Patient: sex M, age 36
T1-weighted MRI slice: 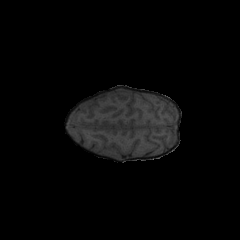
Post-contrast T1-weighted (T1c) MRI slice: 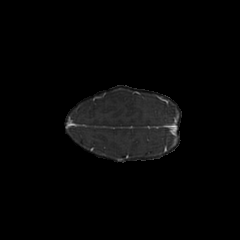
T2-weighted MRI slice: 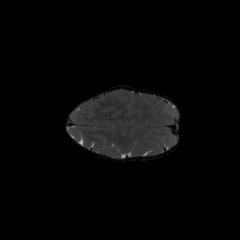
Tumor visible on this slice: no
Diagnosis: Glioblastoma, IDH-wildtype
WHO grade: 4